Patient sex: M
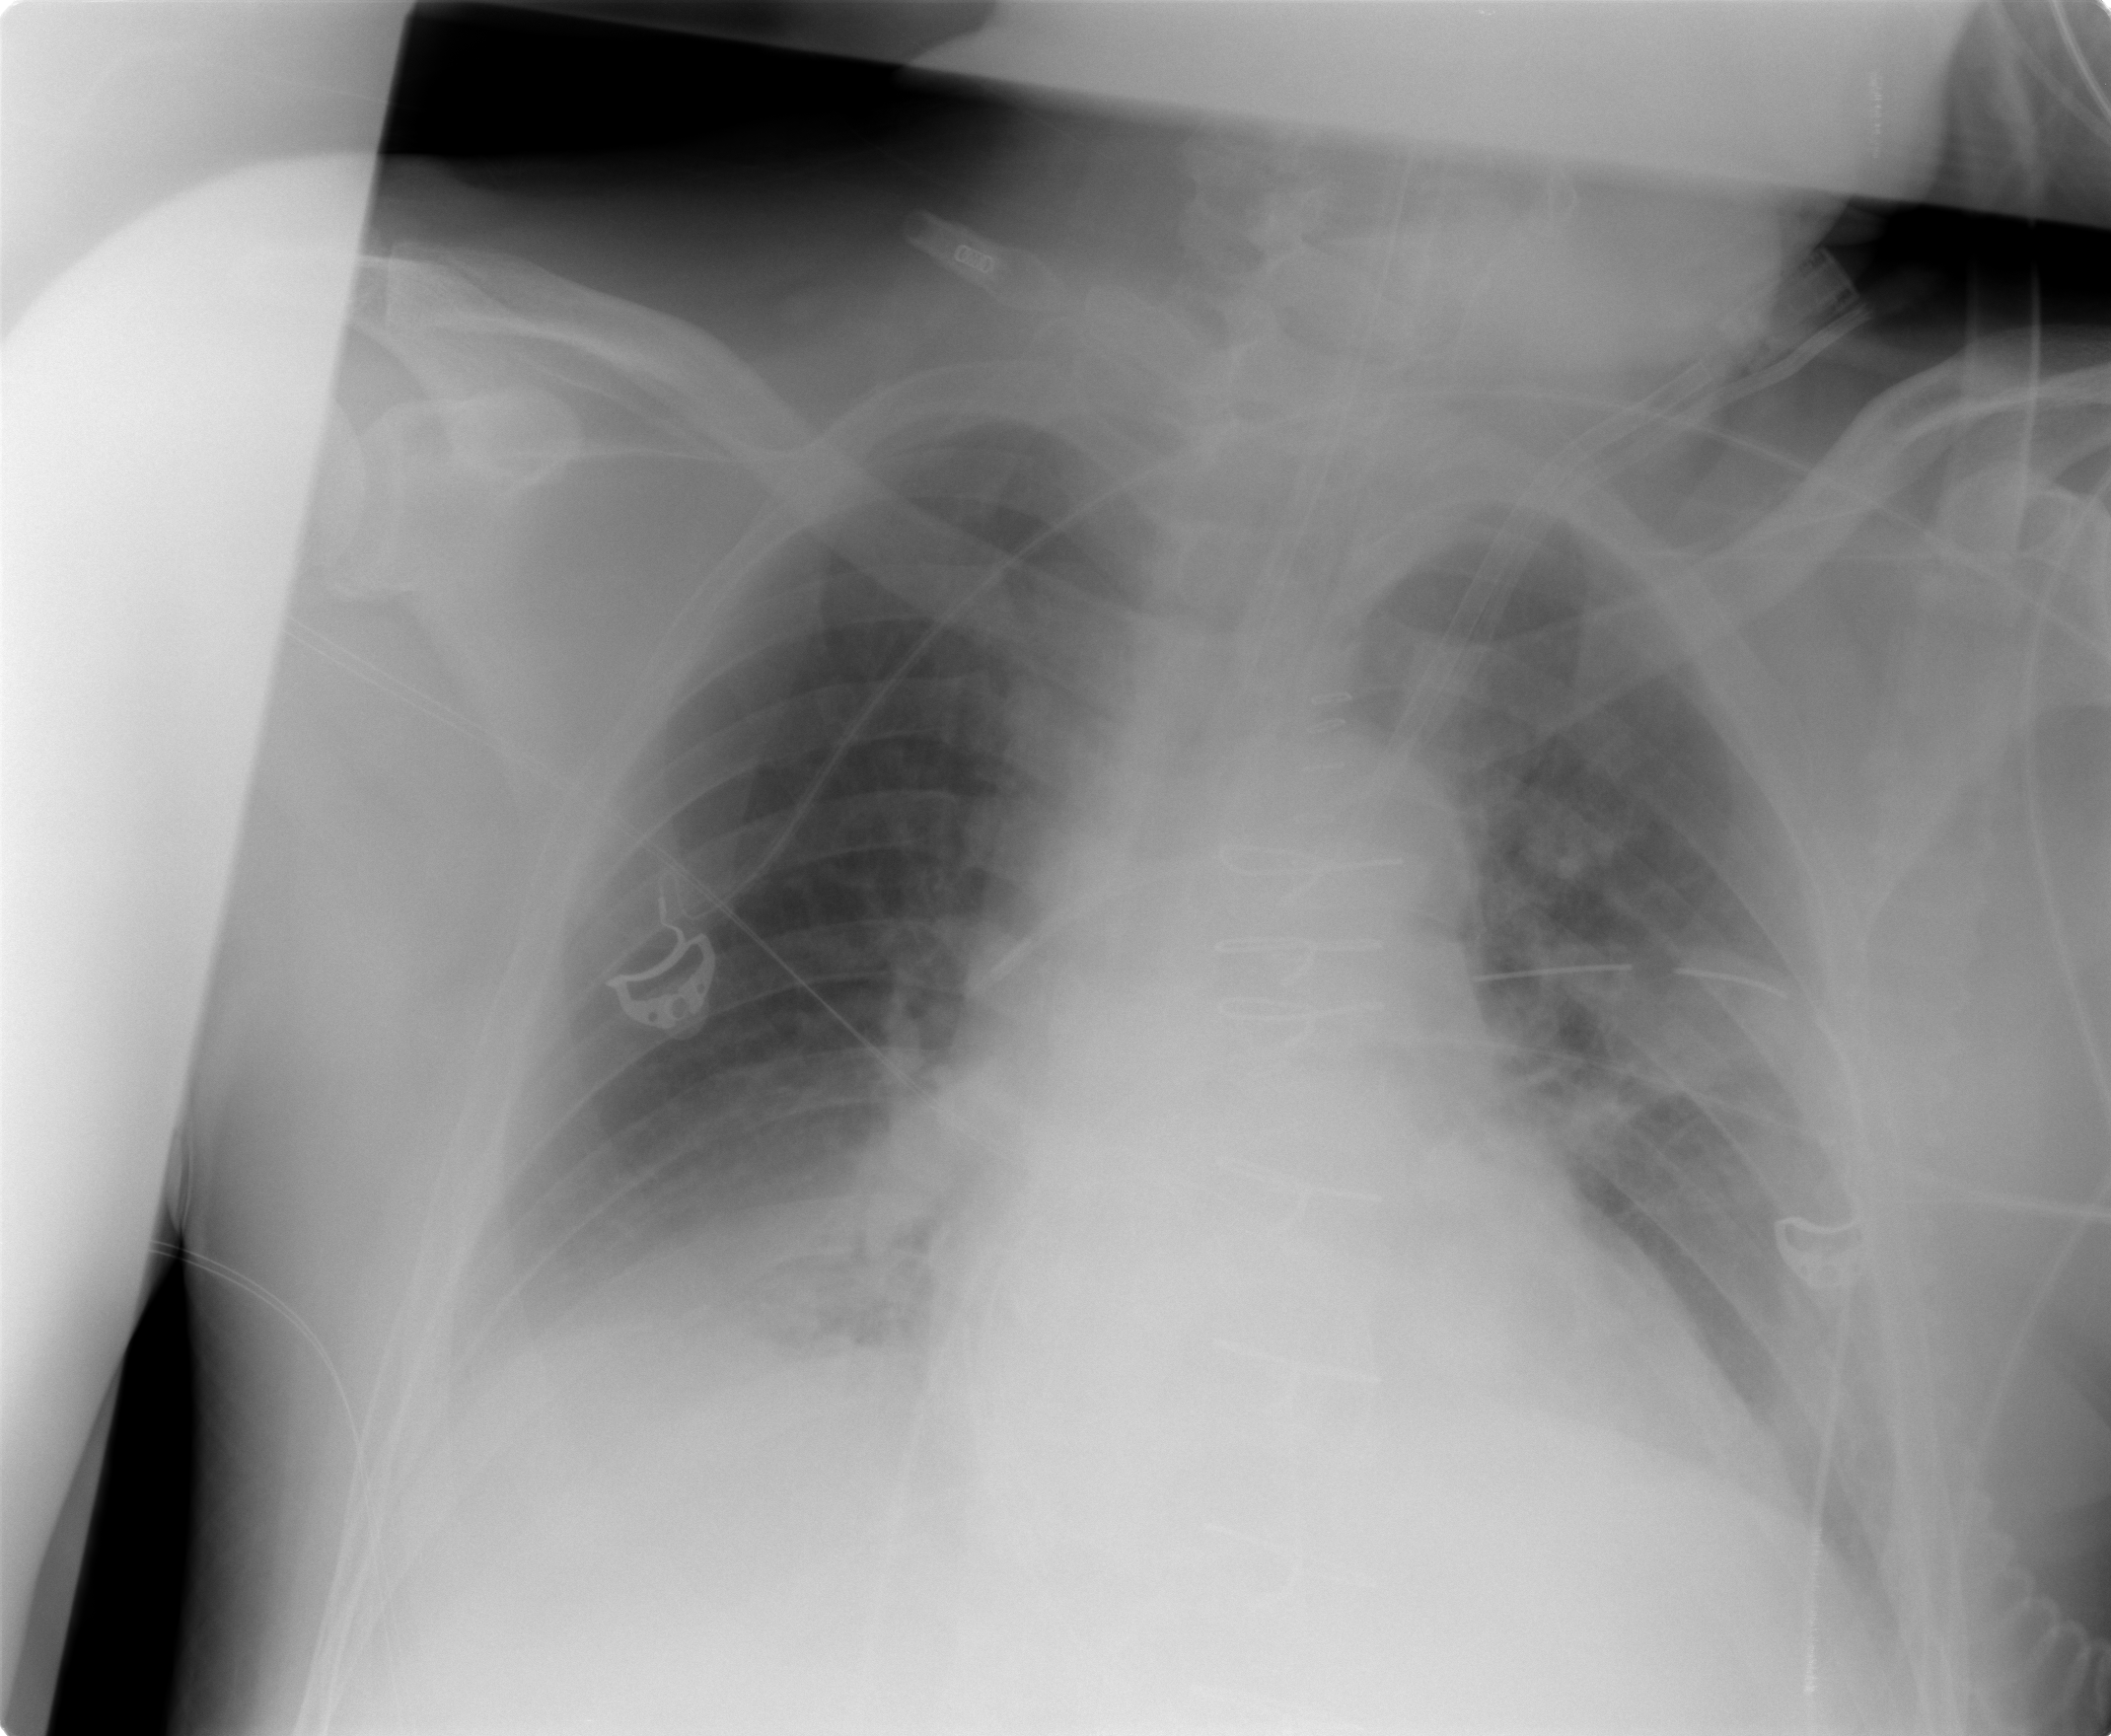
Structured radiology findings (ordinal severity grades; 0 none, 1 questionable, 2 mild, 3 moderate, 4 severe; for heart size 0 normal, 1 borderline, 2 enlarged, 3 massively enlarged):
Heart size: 0
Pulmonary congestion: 1
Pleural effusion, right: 1
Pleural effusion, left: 0
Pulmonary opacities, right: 0
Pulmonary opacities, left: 0
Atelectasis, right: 2
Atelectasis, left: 2